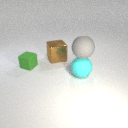
small green rubber cube to the left of large brown metal cube